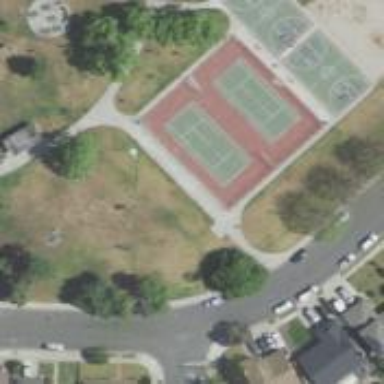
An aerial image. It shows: Tennis court in leisure pitch.